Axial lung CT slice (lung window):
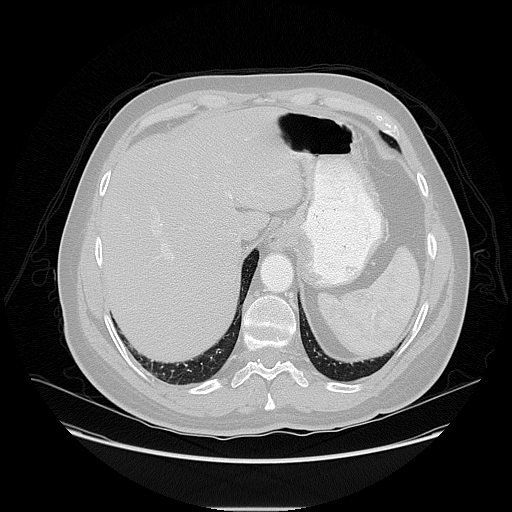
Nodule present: no